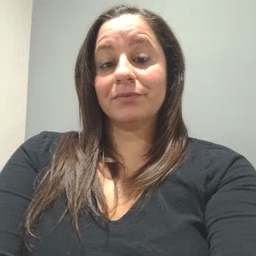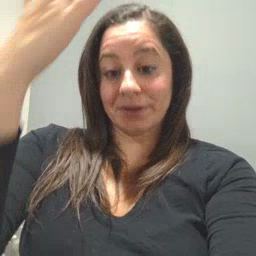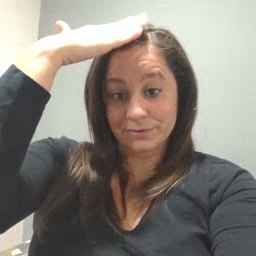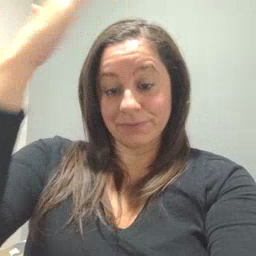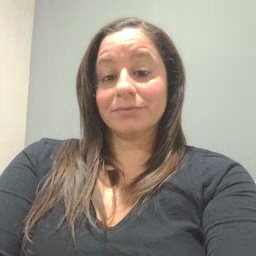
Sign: hat